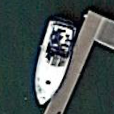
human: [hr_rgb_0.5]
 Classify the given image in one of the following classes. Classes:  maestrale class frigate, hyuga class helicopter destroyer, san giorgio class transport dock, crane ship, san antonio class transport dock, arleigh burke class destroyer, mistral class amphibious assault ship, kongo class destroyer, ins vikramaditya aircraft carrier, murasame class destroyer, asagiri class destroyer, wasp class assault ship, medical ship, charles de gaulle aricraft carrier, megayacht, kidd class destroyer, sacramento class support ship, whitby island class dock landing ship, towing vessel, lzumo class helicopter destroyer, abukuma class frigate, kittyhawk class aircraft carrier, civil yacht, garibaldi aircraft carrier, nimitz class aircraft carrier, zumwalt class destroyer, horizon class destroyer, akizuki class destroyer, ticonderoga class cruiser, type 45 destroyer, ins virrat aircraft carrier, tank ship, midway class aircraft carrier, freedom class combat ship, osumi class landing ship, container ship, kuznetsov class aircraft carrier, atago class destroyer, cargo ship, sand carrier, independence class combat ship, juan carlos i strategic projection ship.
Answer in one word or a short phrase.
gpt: Civil yacht